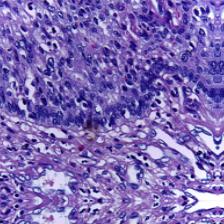
Diagnosis: Normal